Field crop: tomato
Growth stage: 1
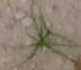
Species: cyperus